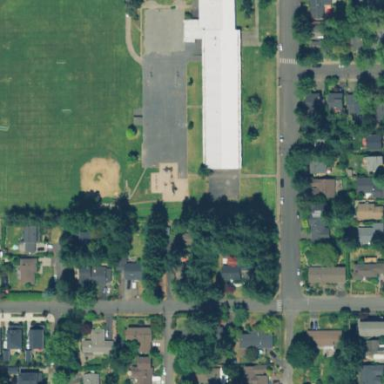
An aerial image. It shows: School building.